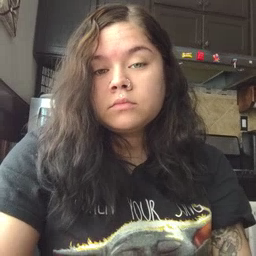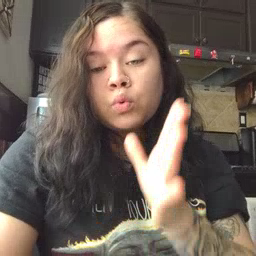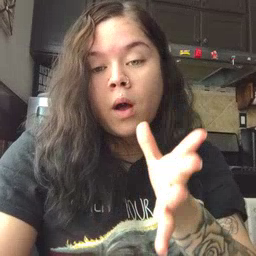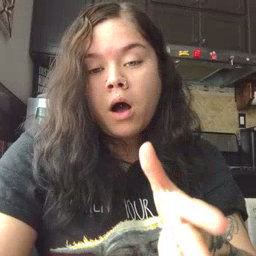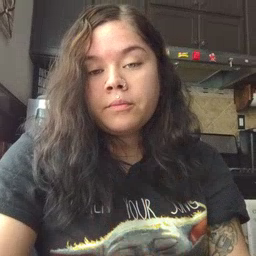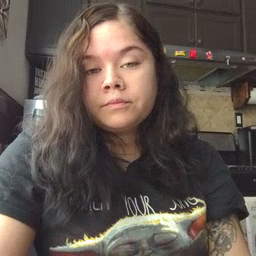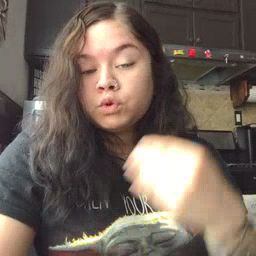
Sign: grandma